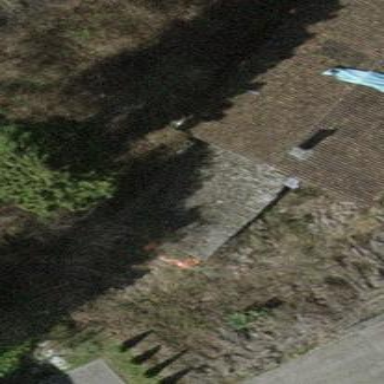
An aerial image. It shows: View of roof of building.